Question: I have this controller action :
'''
[HttpPost]
[ActionName("aaa")]
public HttpResponseMessage aaa(Z z) //notice - no [FromBody]
{
return Request.CreateResponse(HttpStatusCode.OK, 1);
}
'''
Where 'Z' is :
'''
public class Z
{
public string a { get; set; }
}
'''
But when I post via fiddler :
'''
POST http://localhost:11485/api/profiles/aaa HTTP/1.1
Content-Type: application/x-www-form-urlencoded; charset=UTF-8
Host: localhost:11485
Content-Length: 3
Accept-Encoding: gzip, deflate
Accept-Language: en-US,en;q=0.8,he;q=0.6
Cache-Control: no-cache
Connection: keep-alive
a=1
'''
I can actually see it is working :

If so , how does it working without the [FromBody] attribute ? and do I still need /not write this attribute ?
Also , what is the scenario where not writing this attribute - will cause problems ?
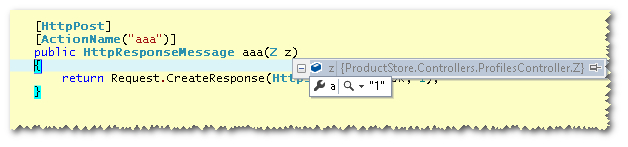
Answer: Binding is different for MVC and Web API. By default, ASP.NET Web API binds complex types from the request message body and simple types from URI, query string, etc. Since you specified 'Z', which is a class (complex type), it populates the action method parameter from body without you having to specify '[FromBody]'. On the other hand, if your request is 'http://localhost:11485/api/profiles/aaa?z=1' without a body, it will NOT bind to your complex parameter automatically. In that case, you will need to specify '[FromUri]' like this: 'public HttpResponseMessage aaa([FromUri]Z z)'.
On the other hand, say your action method is 'public HttpResponseMessage aaa(string a)'. We now have 'string', which is a simple type. In this case, 'http://localhost:11485/api/profiles/aaa?a=1' without a message body will let Web API bind the parameter correctly without you having to specify '[FromUri]'. Now, if you want to bind from body in this case, you will need to specify 'public HttpResponseMessage aaa([FromBody]string a)'. Of course, for this body must be '=1', for 'application/x-www-form-urlencoded', without the key name of 'a'.
Bottom line - your parameter (simple type or complex type) determines how Web API binds. To make it work differently from the default behavior, you need to tell via 'FromUri' or 'FromBody'.
PS. Whatever I mentioned above holds good purely for the good old ASP.NET Web API (including 2). In ASP.NET 5.0 a.k.a ASP.NET vNext or ASP.NET MVC 6.0, MVC and Web API have been unified. In order for it to bind a complex type from body, you must specify '[FromBody]'.